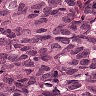
Metastatic tissue present: yes